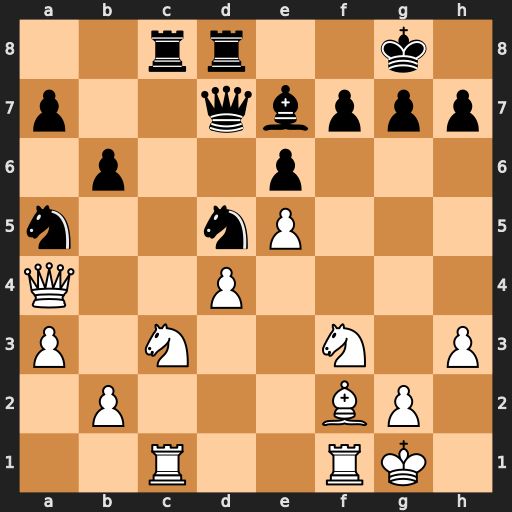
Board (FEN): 2rr2k1/p2qbppp/1p2p3/n2nP3/Q2P4/P1N2N1P/1P3BP1/2R2RK1
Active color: w
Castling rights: -
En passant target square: -
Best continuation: Qxd7 Rxd7 Nxd5